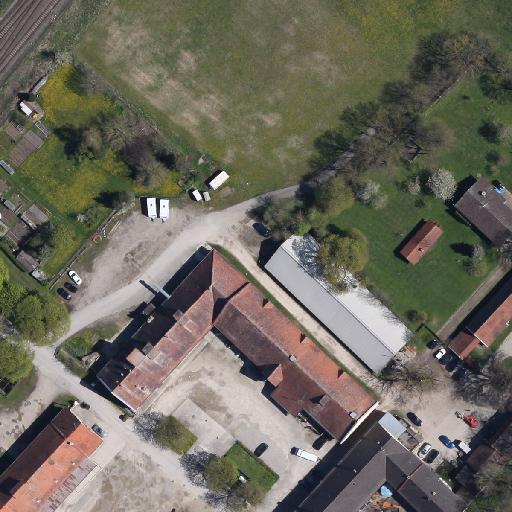
Referring expression: vehicle